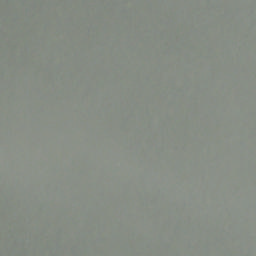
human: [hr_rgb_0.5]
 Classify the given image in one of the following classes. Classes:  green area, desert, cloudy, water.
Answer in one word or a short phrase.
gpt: cloudy